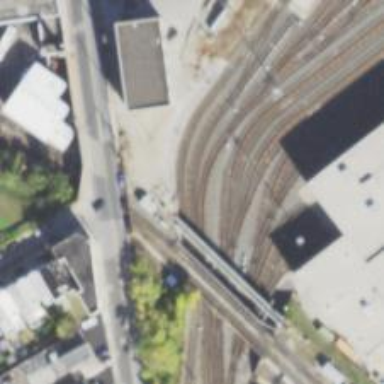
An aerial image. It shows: Yard area with electrified rail tracks.